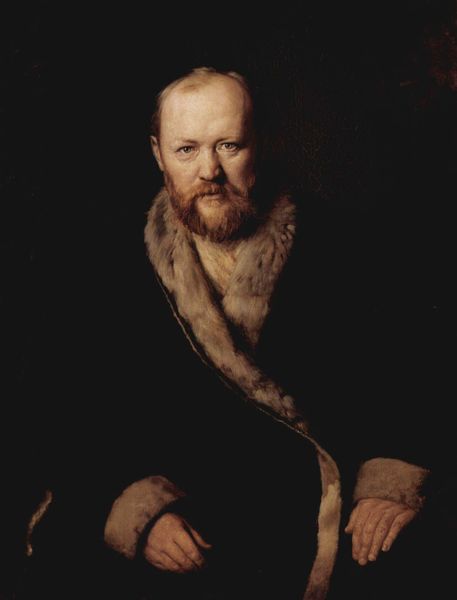
Titel: Porträt des Dramatikers A. N. Ostrowskij
Künstler: Wassilij Grigorjewitsch Perow
Standort: Moskva
Institution: Tretjakow-Galerie
Schlagwörter: dunkel, gemälde, hand, haut, mann, schatten, braun, finger, hintergrund, licht, mund, nase, ohr, schwarz, stirn, blick, schal, malerei, alt, bart, augen, gesicht, kragen, pelz, rembrandt, vollbart, ärmel, bildnis, hals, herr, holland, hände, niederlande, portrait, porträt, haare, mantel, kaufmann, frontal, renaissance, deutschland, fell, fläche, farbe, kahl, streng, glatze, halstuch, gerade, ölfarbe, feinmalerei, foto, bruan, hell-dunkel, manschetten, halbglatze, braue, pelzkragen, pelzmantel, naturalistisch, besatz, dürer, glaze, goldener schnitt, heinrich, fugger, albrecht, albrecht dürer, pelzbesatz, schaube, matel, brusthaare, pelzrock, kahlkopf, verbrämt, portrair, gemäldee, patriach, grobmalerei, trontal